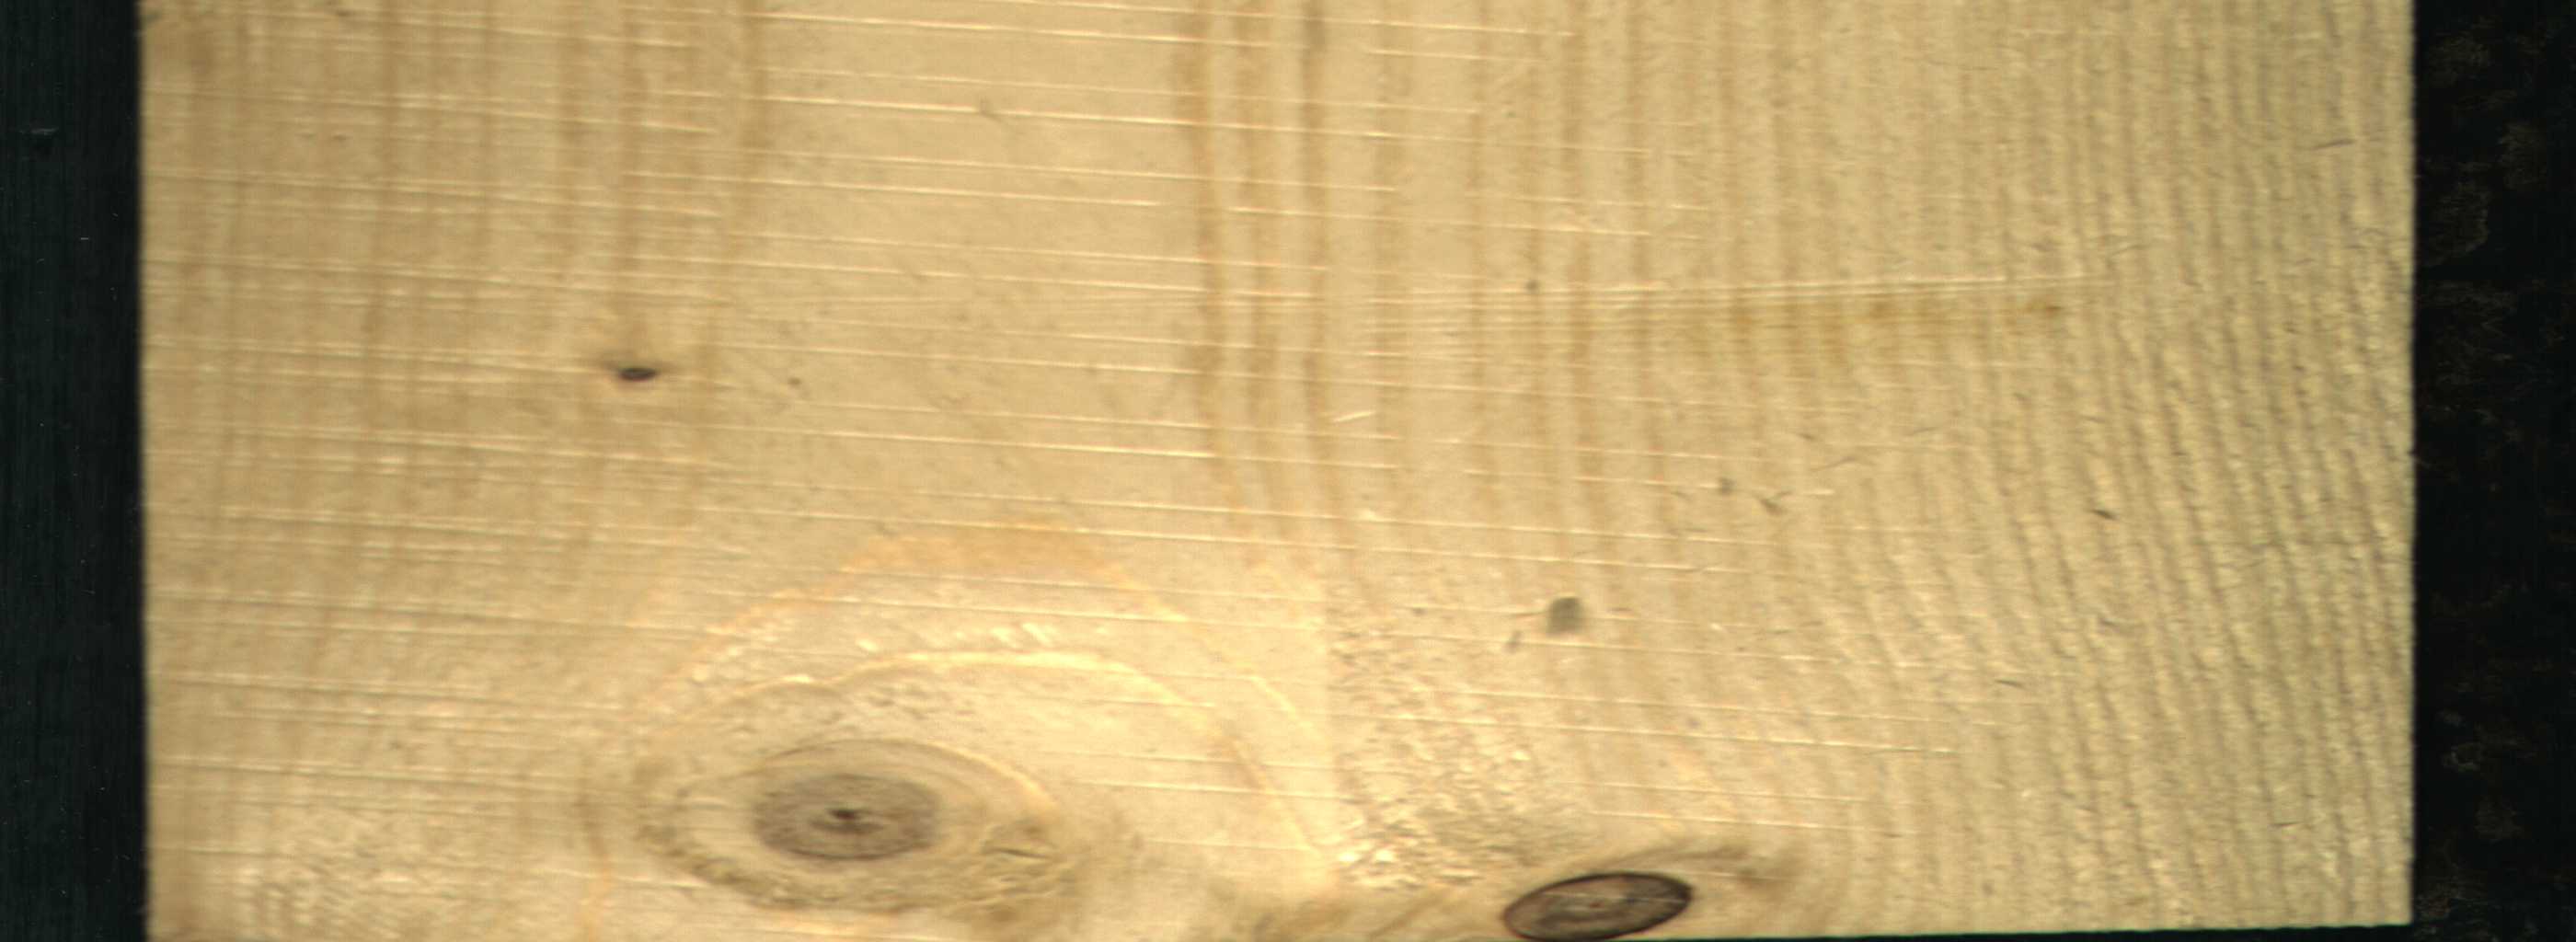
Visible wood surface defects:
Dead_Knot
Live_Knot
Live_Knot
Live_Knot